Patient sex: M
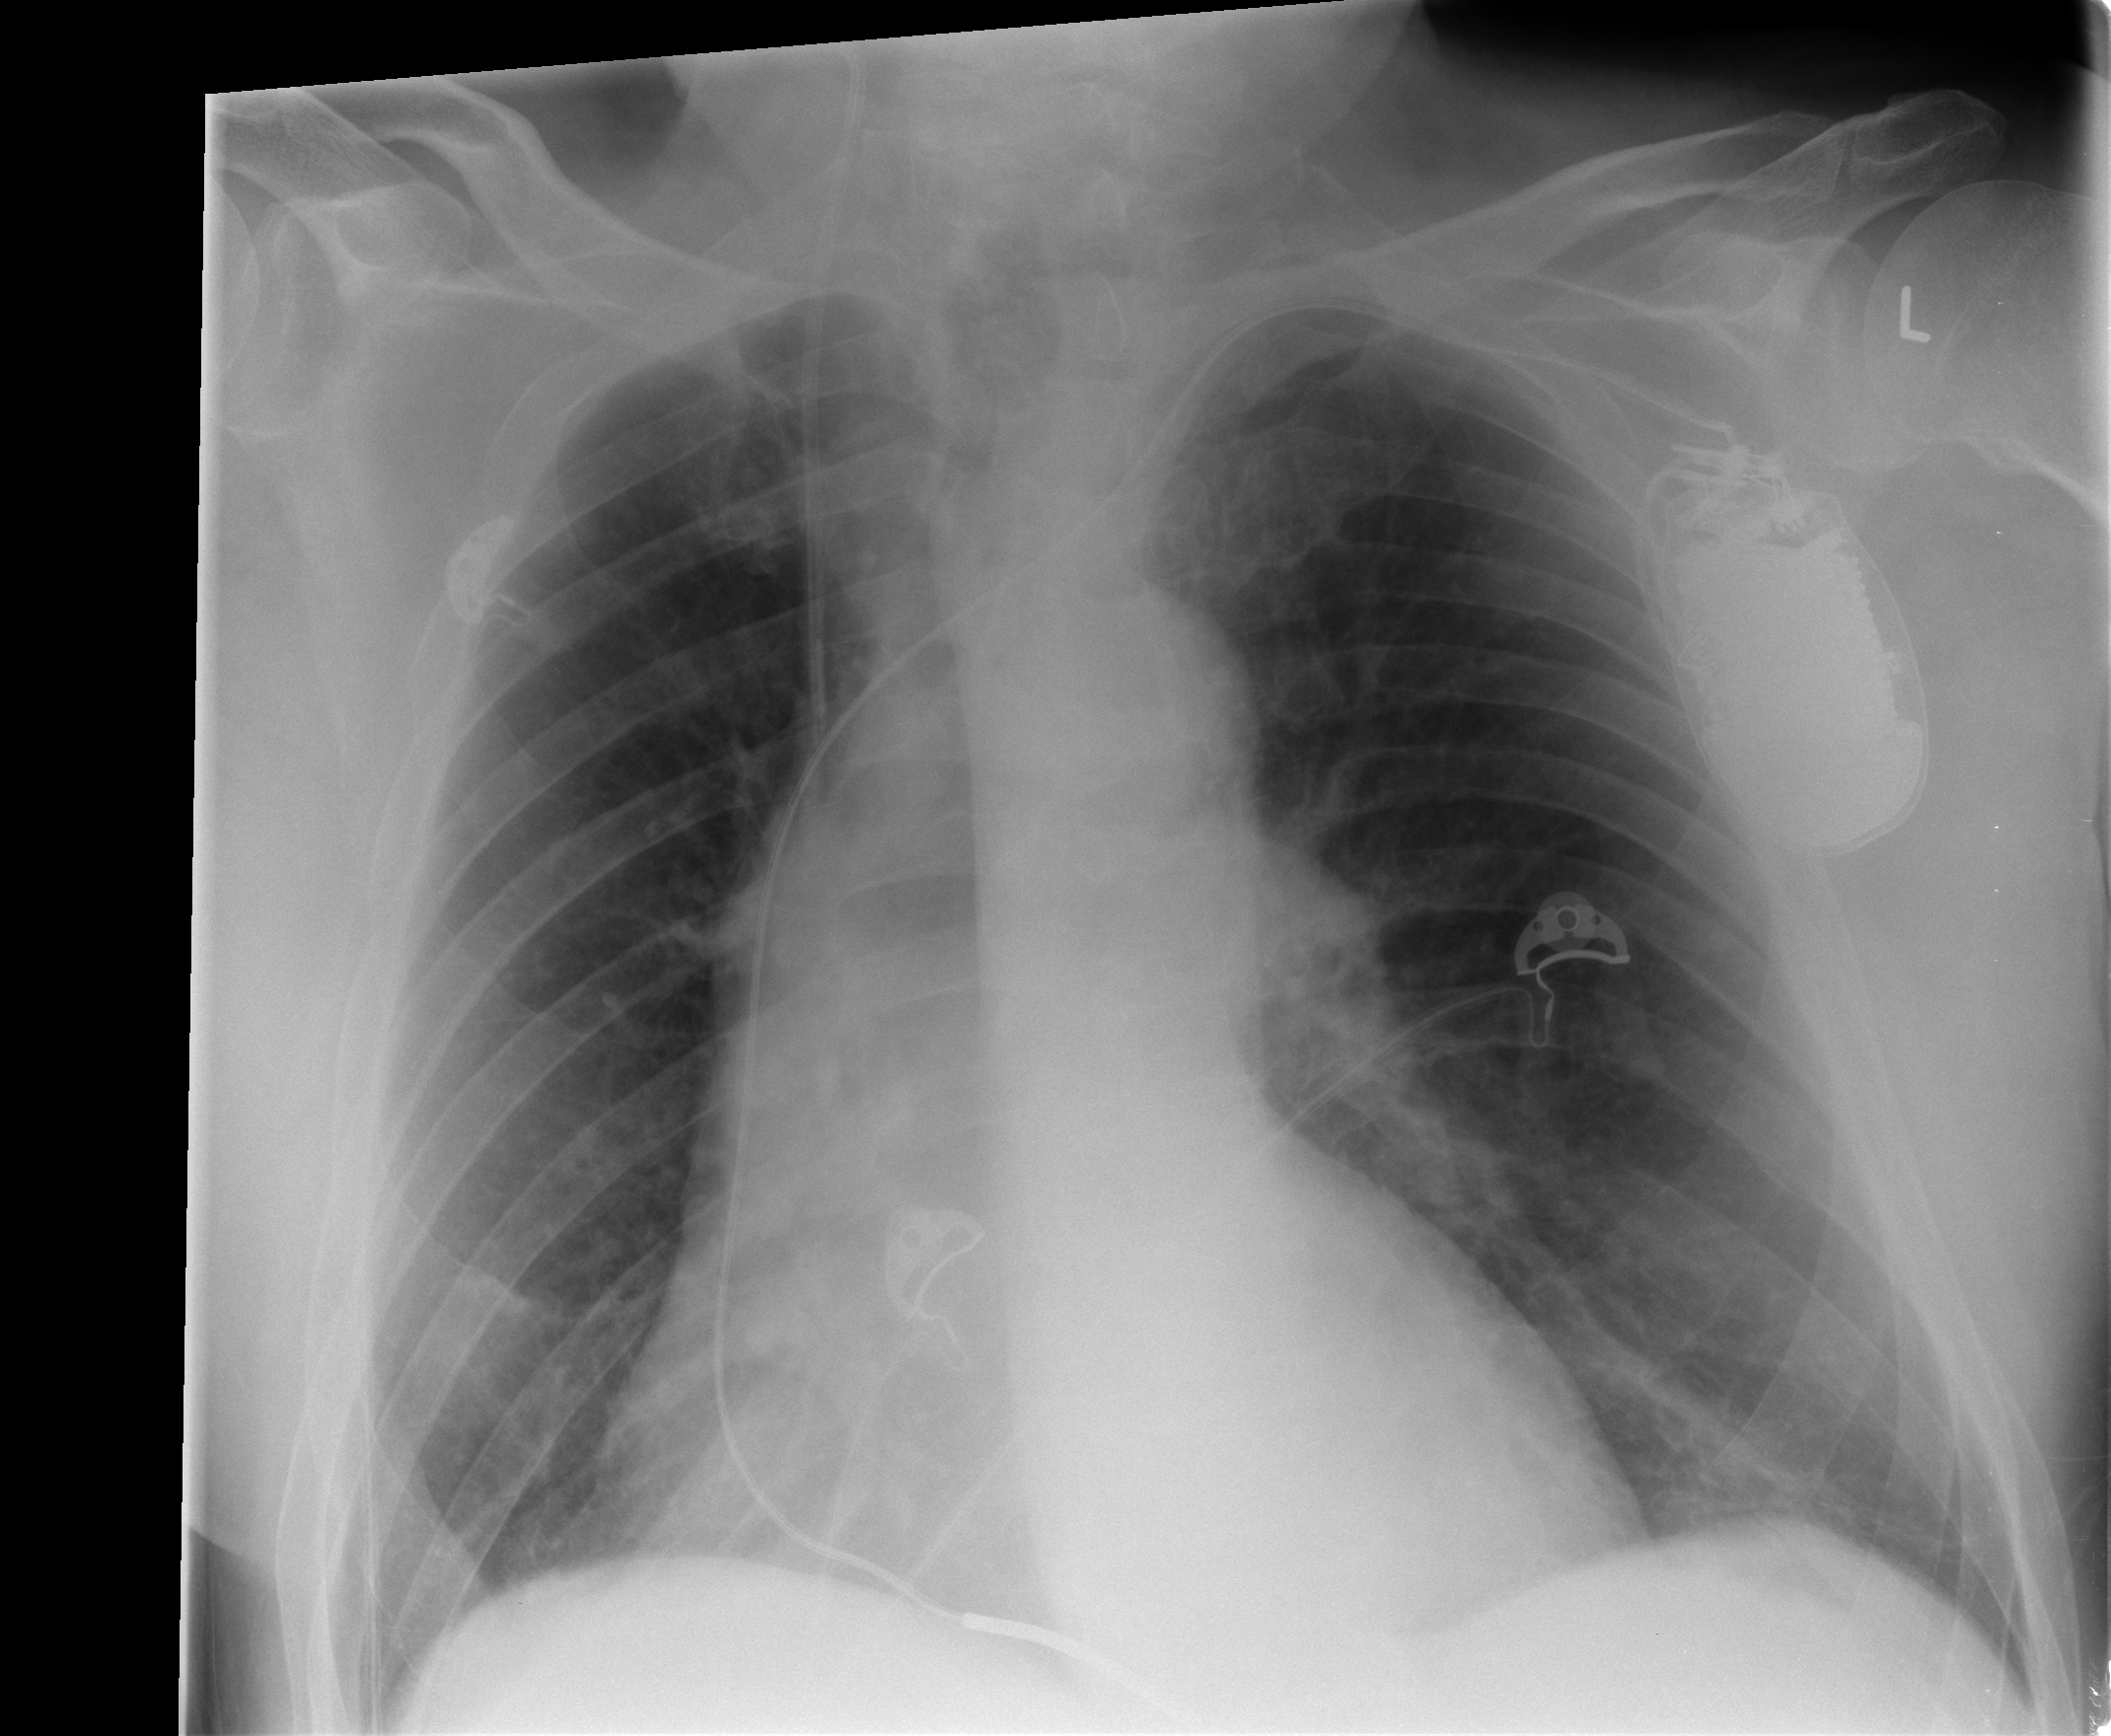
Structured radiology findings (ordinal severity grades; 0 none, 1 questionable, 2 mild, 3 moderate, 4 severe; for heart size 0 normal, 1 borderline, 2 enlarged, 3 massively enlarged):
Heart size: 2
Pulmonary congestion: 0
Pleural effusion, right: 0
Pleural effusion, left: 0
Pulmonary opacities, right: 0
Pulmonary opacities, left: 0
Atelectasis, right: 0
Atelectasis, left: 2